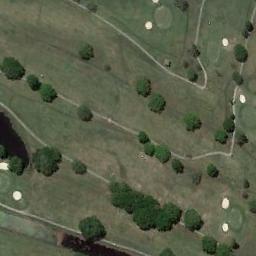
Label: golf_course